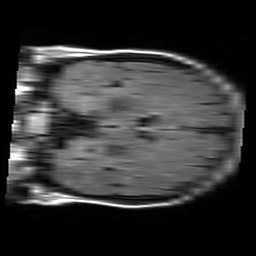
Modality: FLAIR
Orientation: coronal
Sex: female
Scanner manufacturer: philips
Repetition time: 11 s
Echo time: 0.125 s